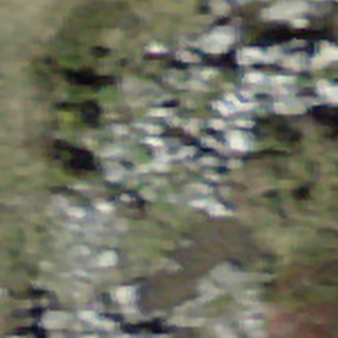
Label: other